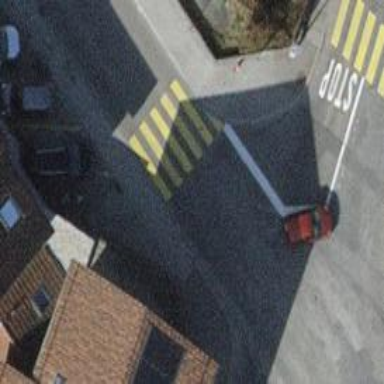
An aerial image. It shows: Marked crossing on the road.